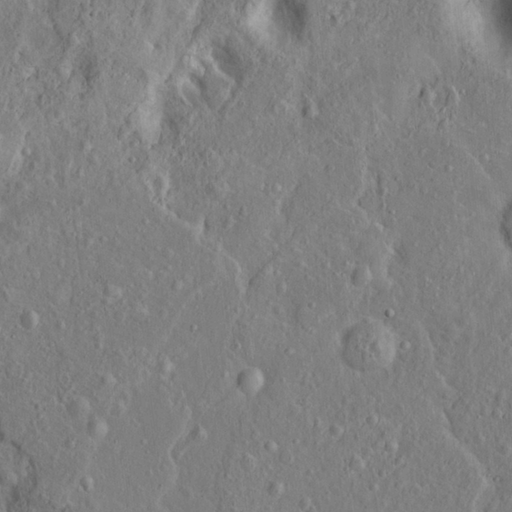
Objects detected: cone, cone, cone, cone